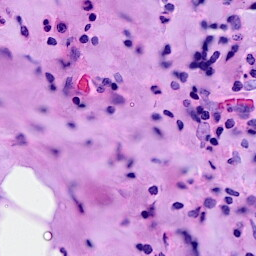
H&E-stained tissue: Breast